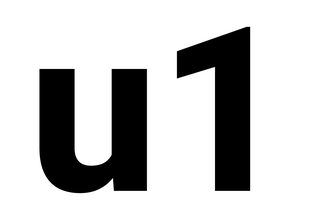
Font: Roboto_ExtraBold